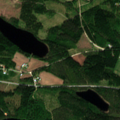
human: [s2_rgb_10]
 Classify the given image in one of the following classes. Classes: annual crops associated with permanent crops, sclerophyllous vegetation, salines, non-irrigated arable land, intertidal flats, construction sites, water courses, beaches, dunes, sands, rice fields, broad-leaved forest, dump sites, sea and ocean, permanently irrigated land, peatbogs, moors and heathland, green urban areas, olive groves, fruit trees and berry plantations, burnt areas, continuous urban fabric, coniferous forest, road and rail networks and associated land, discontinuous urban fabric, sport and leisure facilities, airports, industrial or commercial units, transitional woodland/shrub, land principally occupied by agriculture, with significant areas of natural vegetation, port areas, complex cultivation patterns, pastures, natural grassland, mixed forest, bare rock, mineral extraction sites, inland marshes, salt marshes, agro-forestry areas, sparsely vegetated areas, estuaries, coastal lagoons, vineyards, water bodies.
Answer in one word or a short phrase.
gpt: coniferous forest, mixed forest, transitional woodland/shrub, water bodies